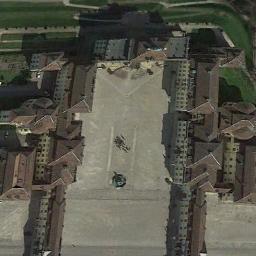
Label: palace